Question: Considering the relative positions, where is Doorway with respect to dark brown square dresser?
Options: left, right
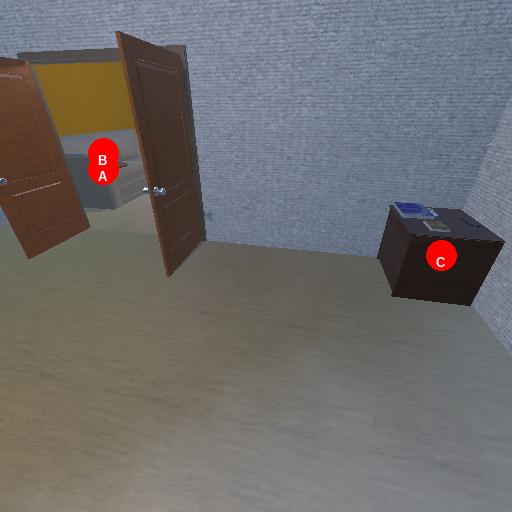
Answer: left